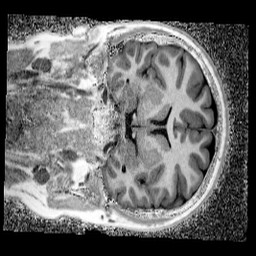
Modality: UNIT1_denoised
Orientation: coronal
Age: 13
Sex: male
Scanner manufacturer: siemens
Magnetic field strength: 3 T
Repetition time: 4 s
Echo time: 0.00299 s